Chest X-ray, AP view. Patient: 64 years old, sex F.
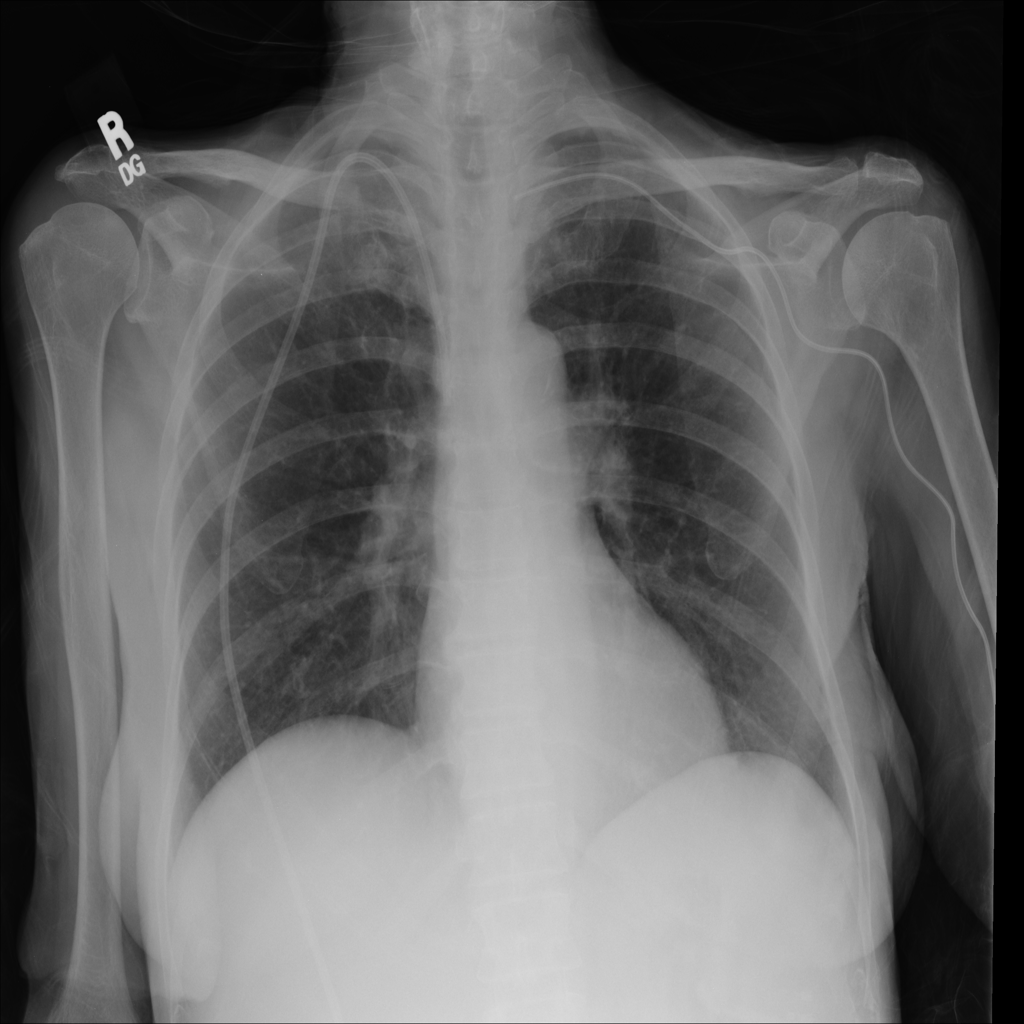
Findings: No Finding